Aerial crown-view tile of a tropical tree (Barro Colorado Island, Panama), acquired 20241112:
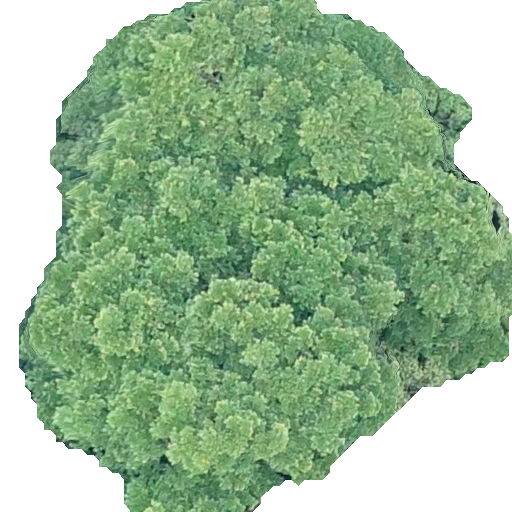
Species: Terminalia amazonia
GBIF accepted scientific name: Terminalia amazonica
Crown area: 297.512 m²